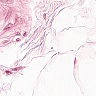
Metastatic tissue present: no